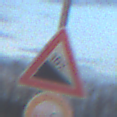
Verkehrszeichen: Gefaelle10
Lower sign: Ueberholverbot
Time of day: SunriseSunset
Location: Outdoor (Nature)
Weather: PartlyCloudy
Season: NotSpecified
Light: Natural